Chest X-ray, PA view. Patient: 48 years old, sex M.
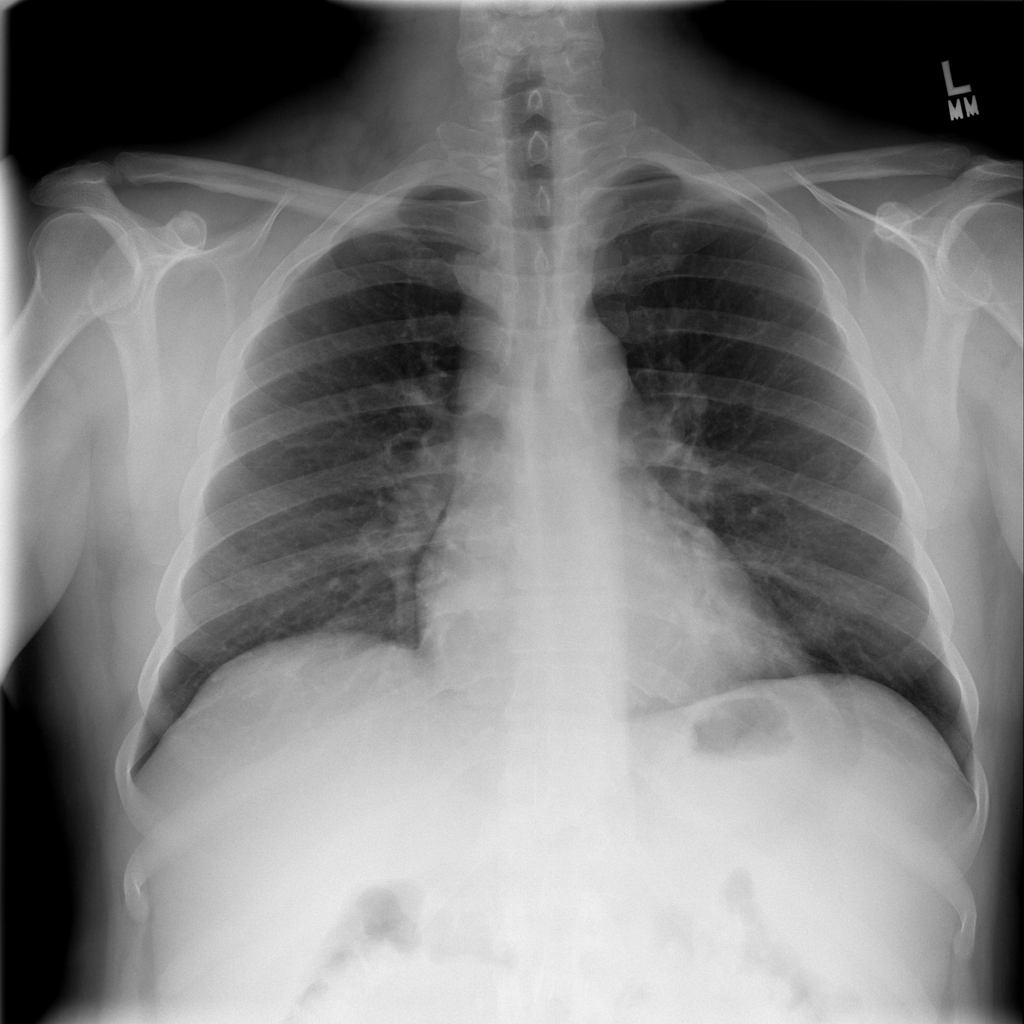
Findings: No Finding